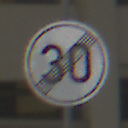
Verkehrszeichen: EndeGeschwindigkeit30
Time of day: Midday
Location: Roofed (Urban)
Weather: Overcast
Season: NotSpecified
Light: Artificial